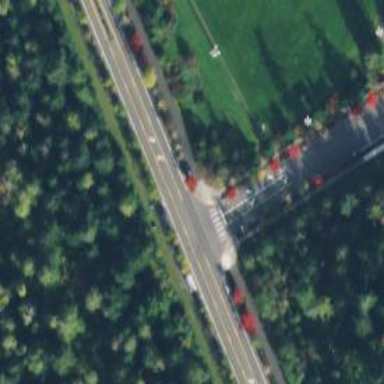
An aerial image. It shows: Marked crossing on cycleway road.